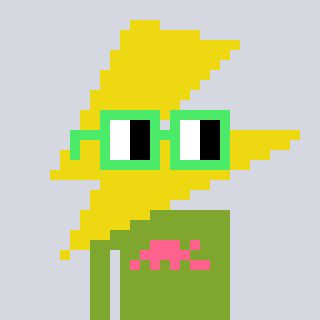
a pixel art character with square light green glasses, a lightning bolt-shaped head and a slimegreen-colored body on a cool background